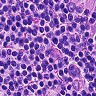
Metastatic tissue present: no